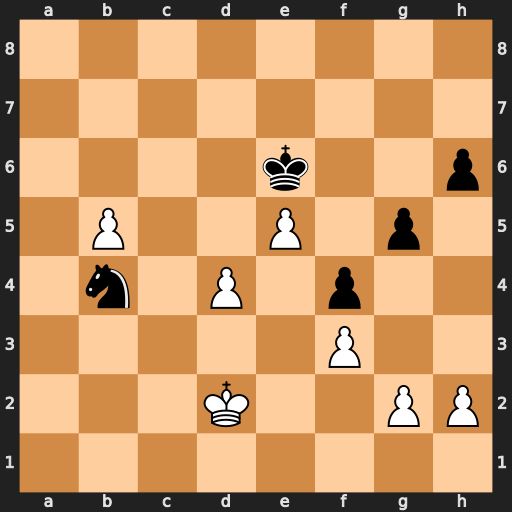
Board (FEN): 8/8/4k2p/1P2P1p1/1n1P1p2/5P2/3K2PP/8
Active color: w
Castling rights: -
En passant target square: -
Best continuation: Kc3 Nd5+ Kc4